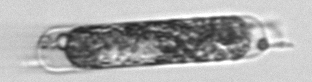
Label: Hemiaulus